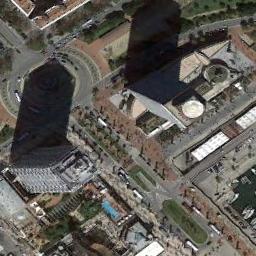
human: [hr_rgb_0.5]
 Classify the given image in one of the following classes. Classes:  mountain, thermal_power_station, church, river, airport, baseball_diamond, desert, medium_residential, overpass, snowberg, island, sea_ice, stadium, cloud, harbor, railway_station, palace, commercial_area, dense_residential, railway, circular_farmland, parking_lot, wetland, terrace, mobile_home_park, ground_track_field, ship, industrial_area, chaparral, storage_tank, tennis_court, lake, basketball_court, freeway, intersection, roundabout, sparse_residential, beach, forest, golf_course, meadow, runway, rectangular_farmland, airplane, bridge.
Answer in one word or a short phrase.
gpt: commercial_area